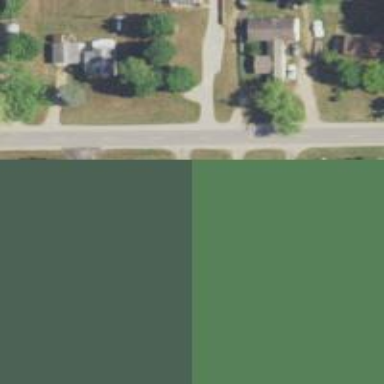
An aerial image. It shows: Residential road.